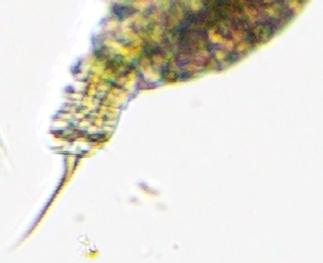
Label: Zooplankton